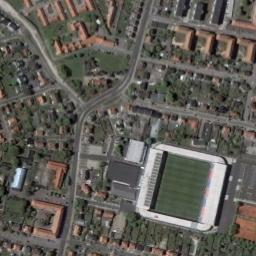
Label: stadium